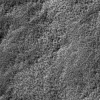
Atmospheric dust classification: not_dusty